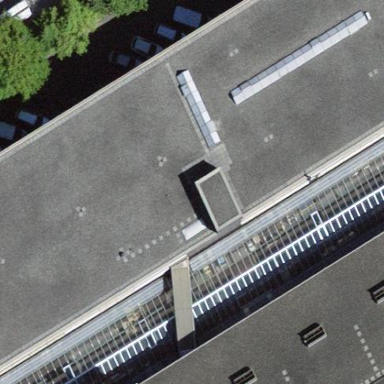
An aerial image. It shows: Industrial building with flat gray roof. The building's color is olive.